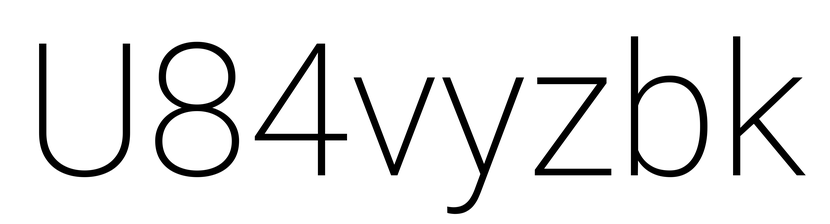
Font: Roboto_ExtraLight